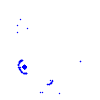
Particle: pion